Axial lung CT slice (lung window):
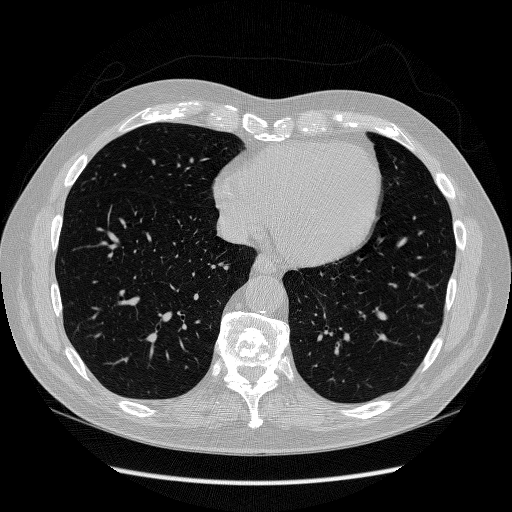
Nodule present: no